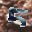
Label: 5